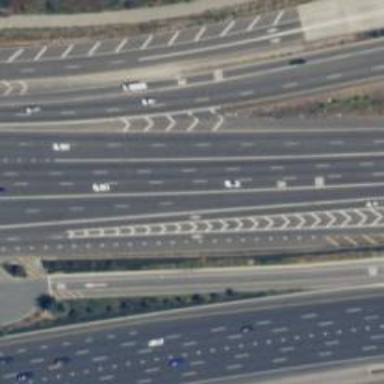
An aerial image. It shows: Motorway.